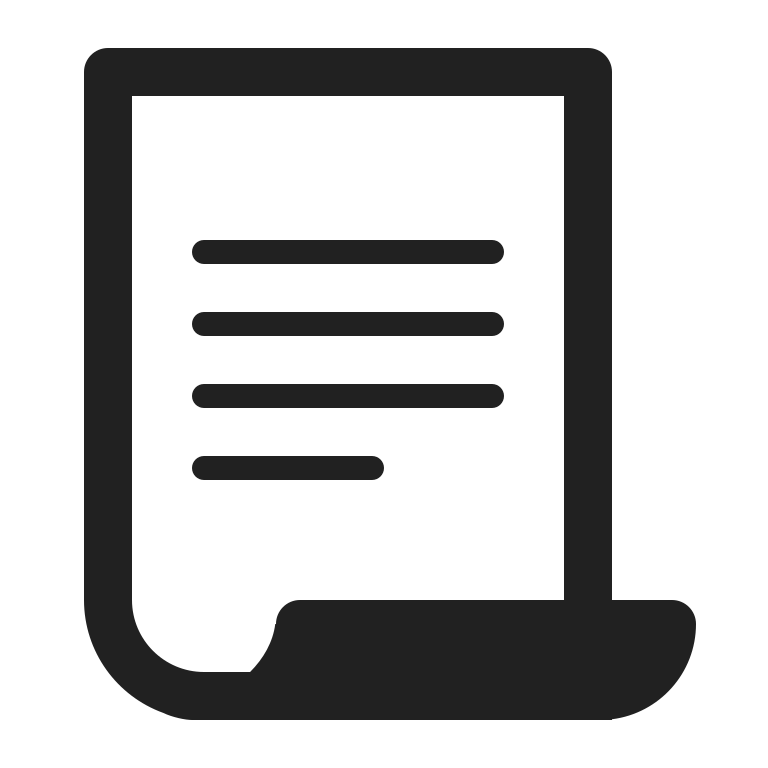
page with curl high contrast